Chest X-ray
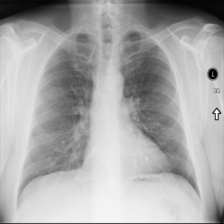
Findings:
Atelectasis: negative
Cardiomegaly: negative
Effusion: negative
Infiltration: negative
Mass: negative
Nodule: negative
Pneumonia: negative
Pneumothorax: negative
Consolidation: negative
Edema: negative
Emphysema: negative
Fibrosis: negative
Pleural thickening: negative
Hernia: negative